Field crop: maize
Growth stage: 2
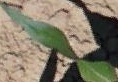
Species: maize